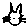
Label: cat